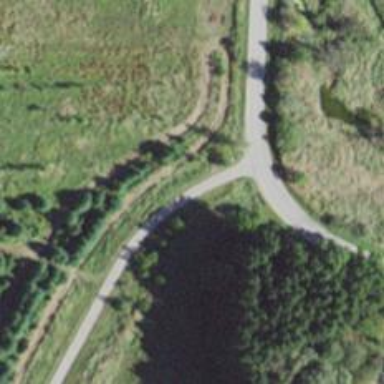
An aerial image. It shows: Driveway.